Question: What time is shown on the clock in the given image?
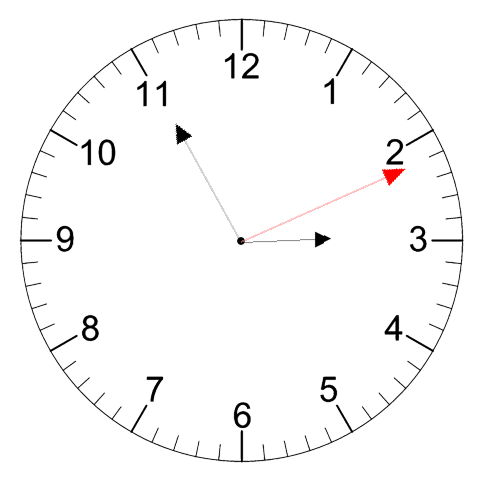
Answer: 02:55:11